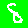
Digit: 8